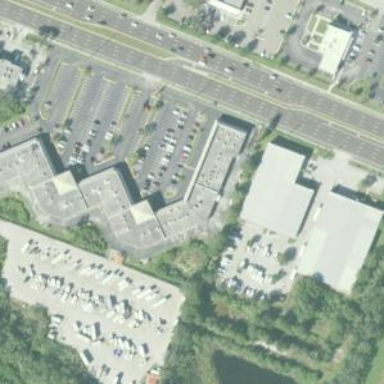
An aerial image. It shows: Retail area.